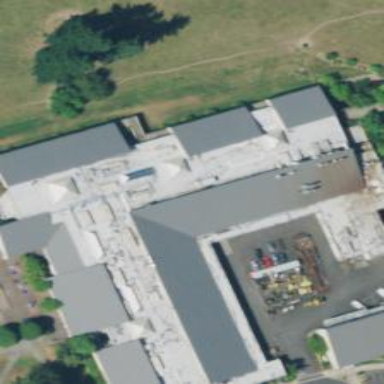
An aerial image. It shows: College building.